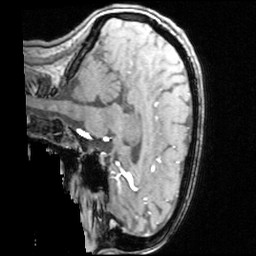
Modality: angio
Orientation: sagittal
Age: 31
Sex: female
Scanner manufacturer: siemens
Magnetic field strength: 3 T
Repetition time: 0.025 s
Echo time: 0.00334 s